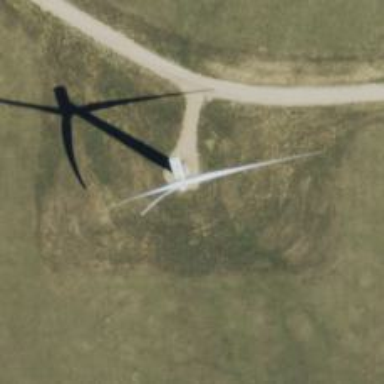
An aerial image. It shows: Wind generator with horizontal axis. The generator is wind turbine.